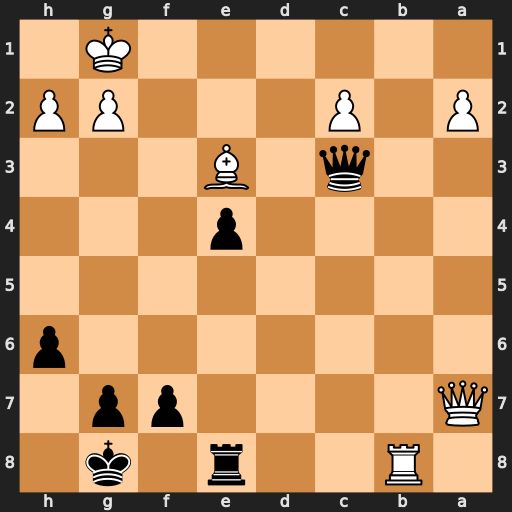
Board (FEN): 1R2r1k1/Q4pp1/7p/8/4p3/2q1B3/P1P3PP/6K1
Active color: b
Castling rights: -
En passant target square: -
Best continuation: Qe1#